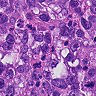
Metastatic tissue present: yes